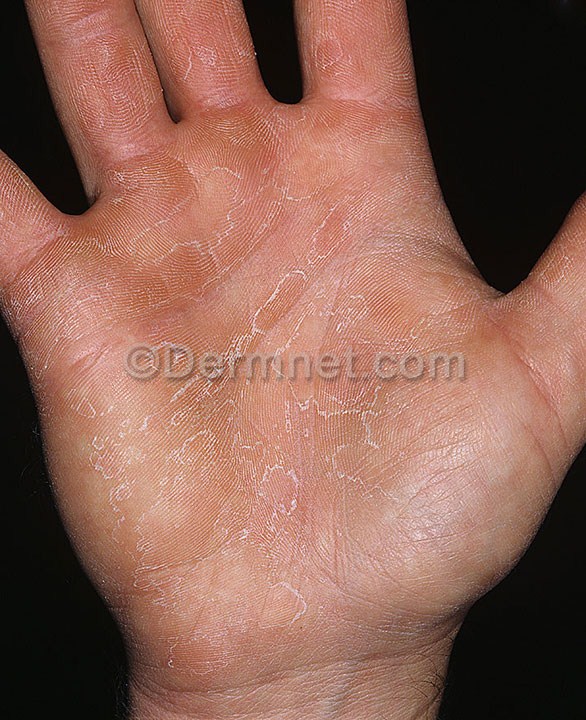
Disease: Eczema Photos